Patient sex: M
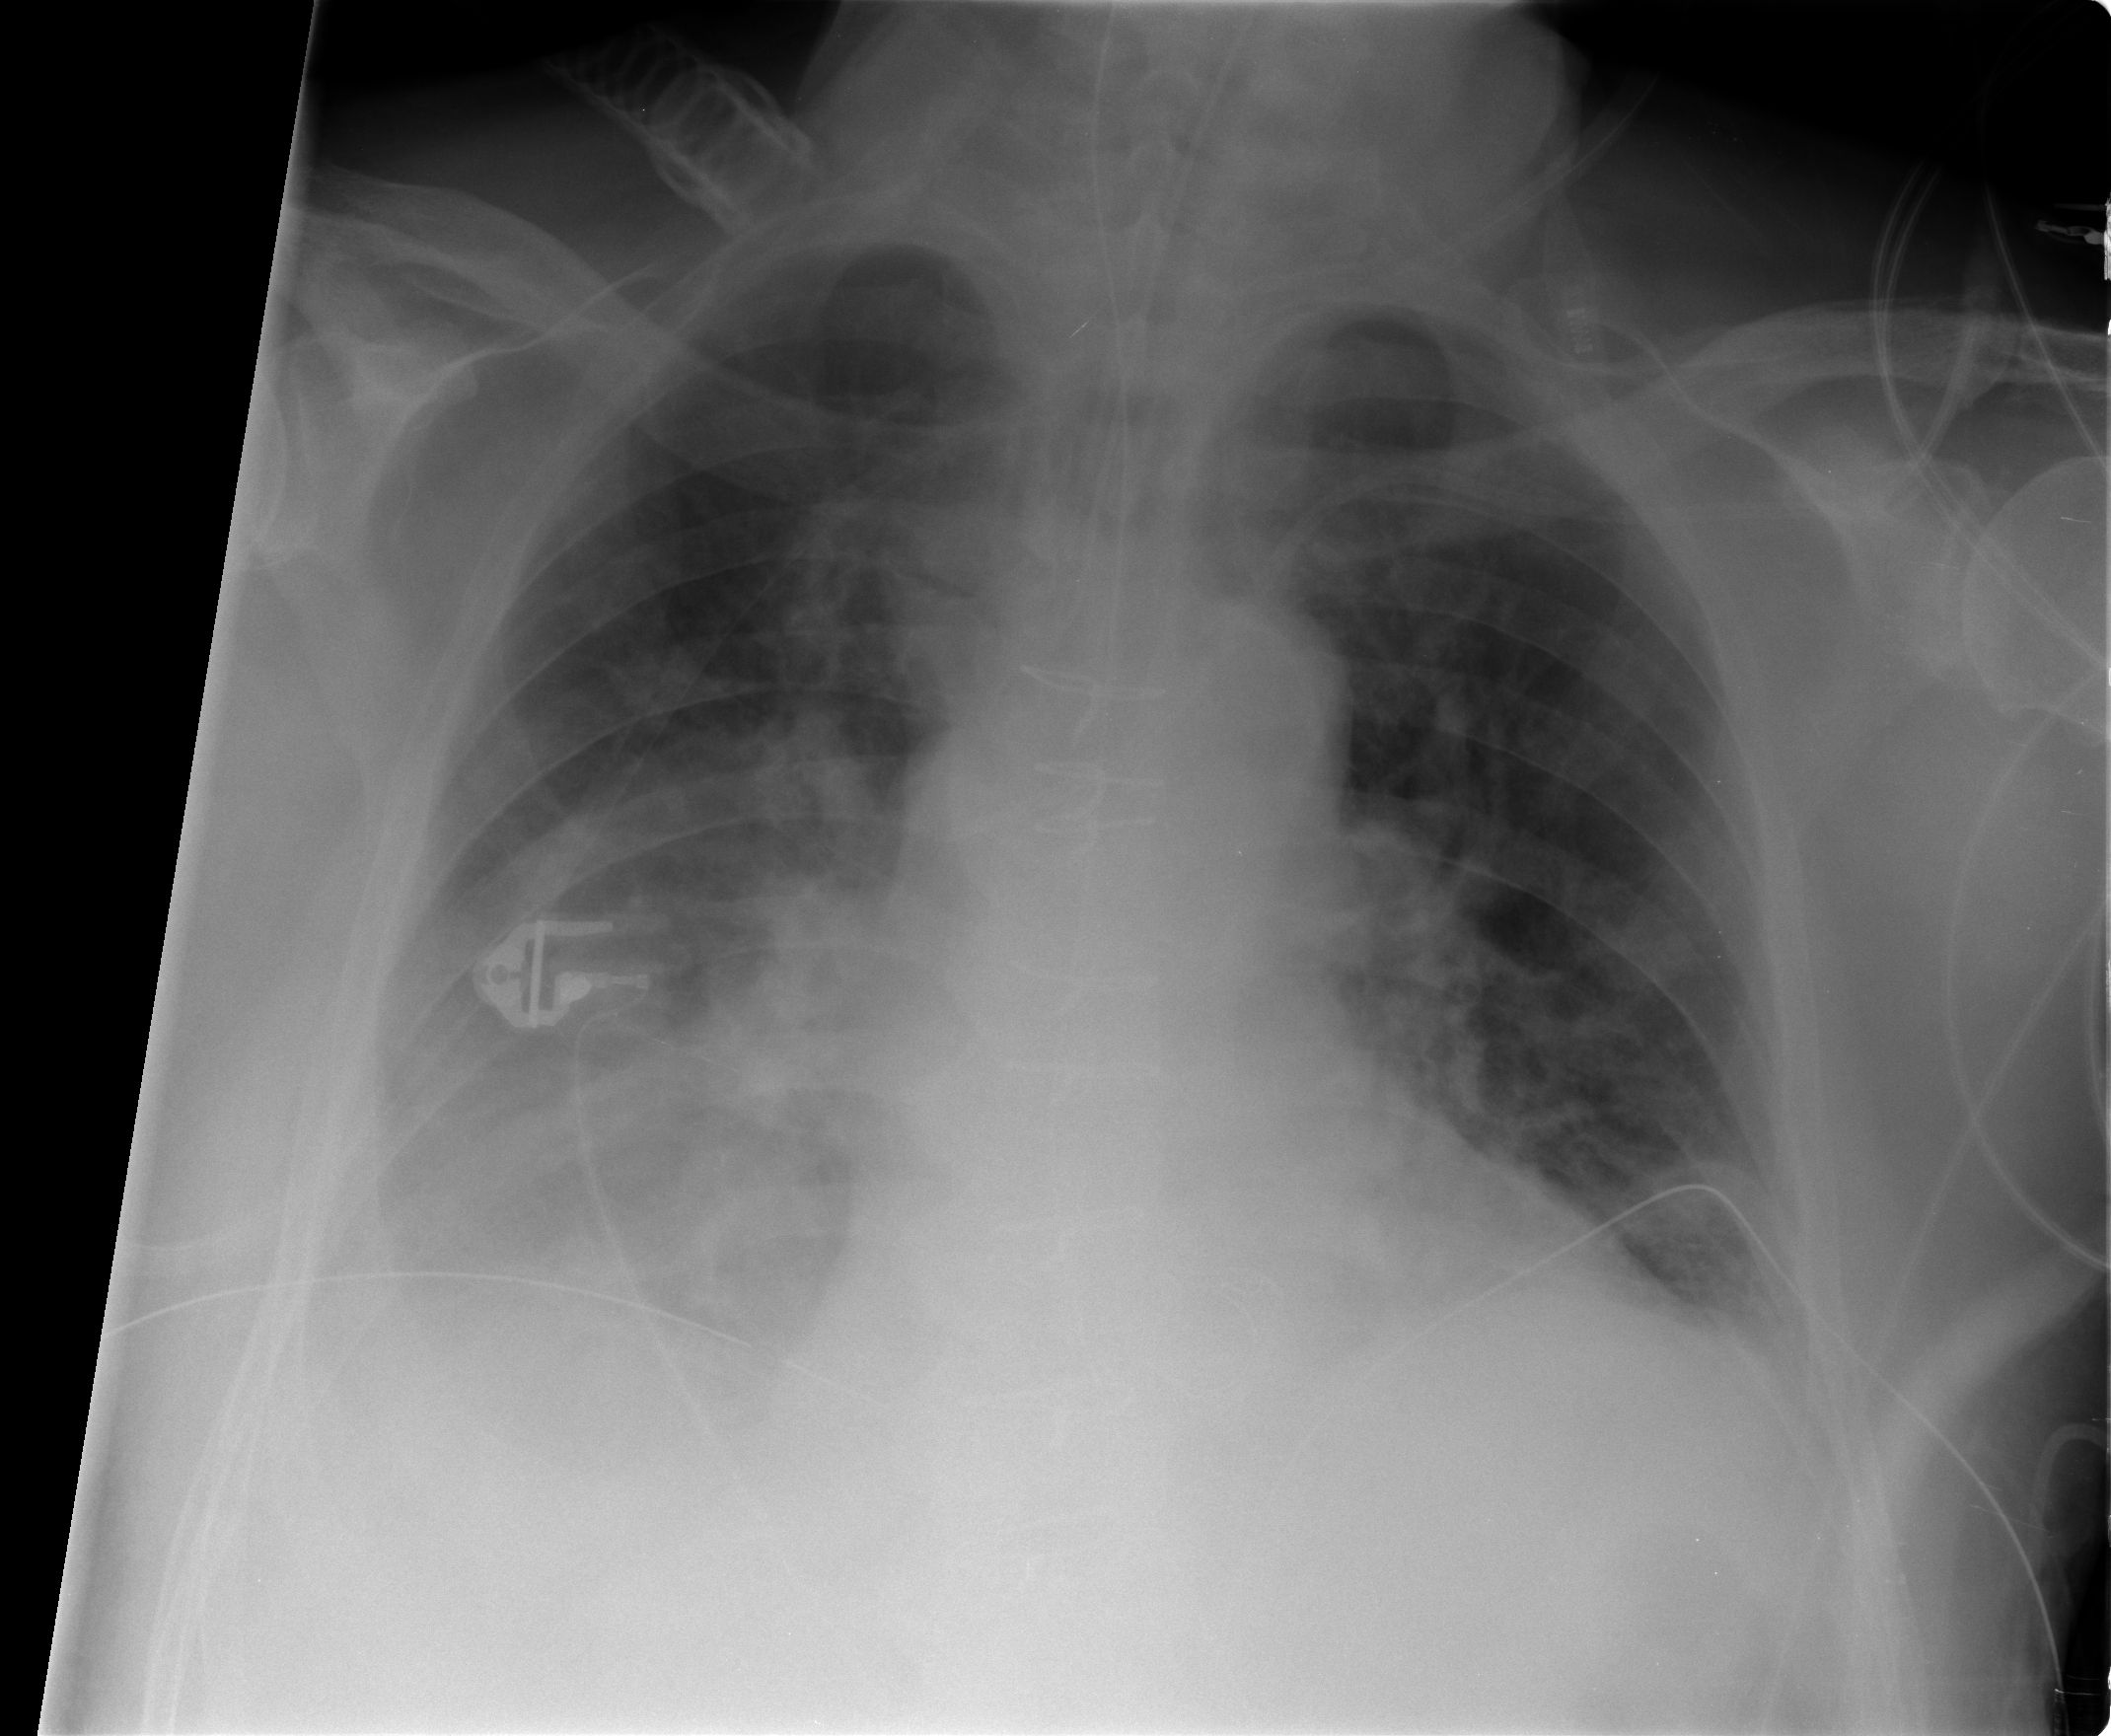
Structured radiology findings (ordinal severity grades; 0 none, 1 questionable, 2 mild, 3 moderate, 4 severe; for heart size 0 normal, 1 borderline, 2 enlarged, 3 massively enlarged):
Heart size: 0
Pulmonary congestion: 0
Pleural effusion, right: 3
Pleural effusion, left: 1
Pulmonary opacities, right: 1
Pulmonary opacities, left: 0
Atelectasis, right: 3
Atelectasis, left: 2